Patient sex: M
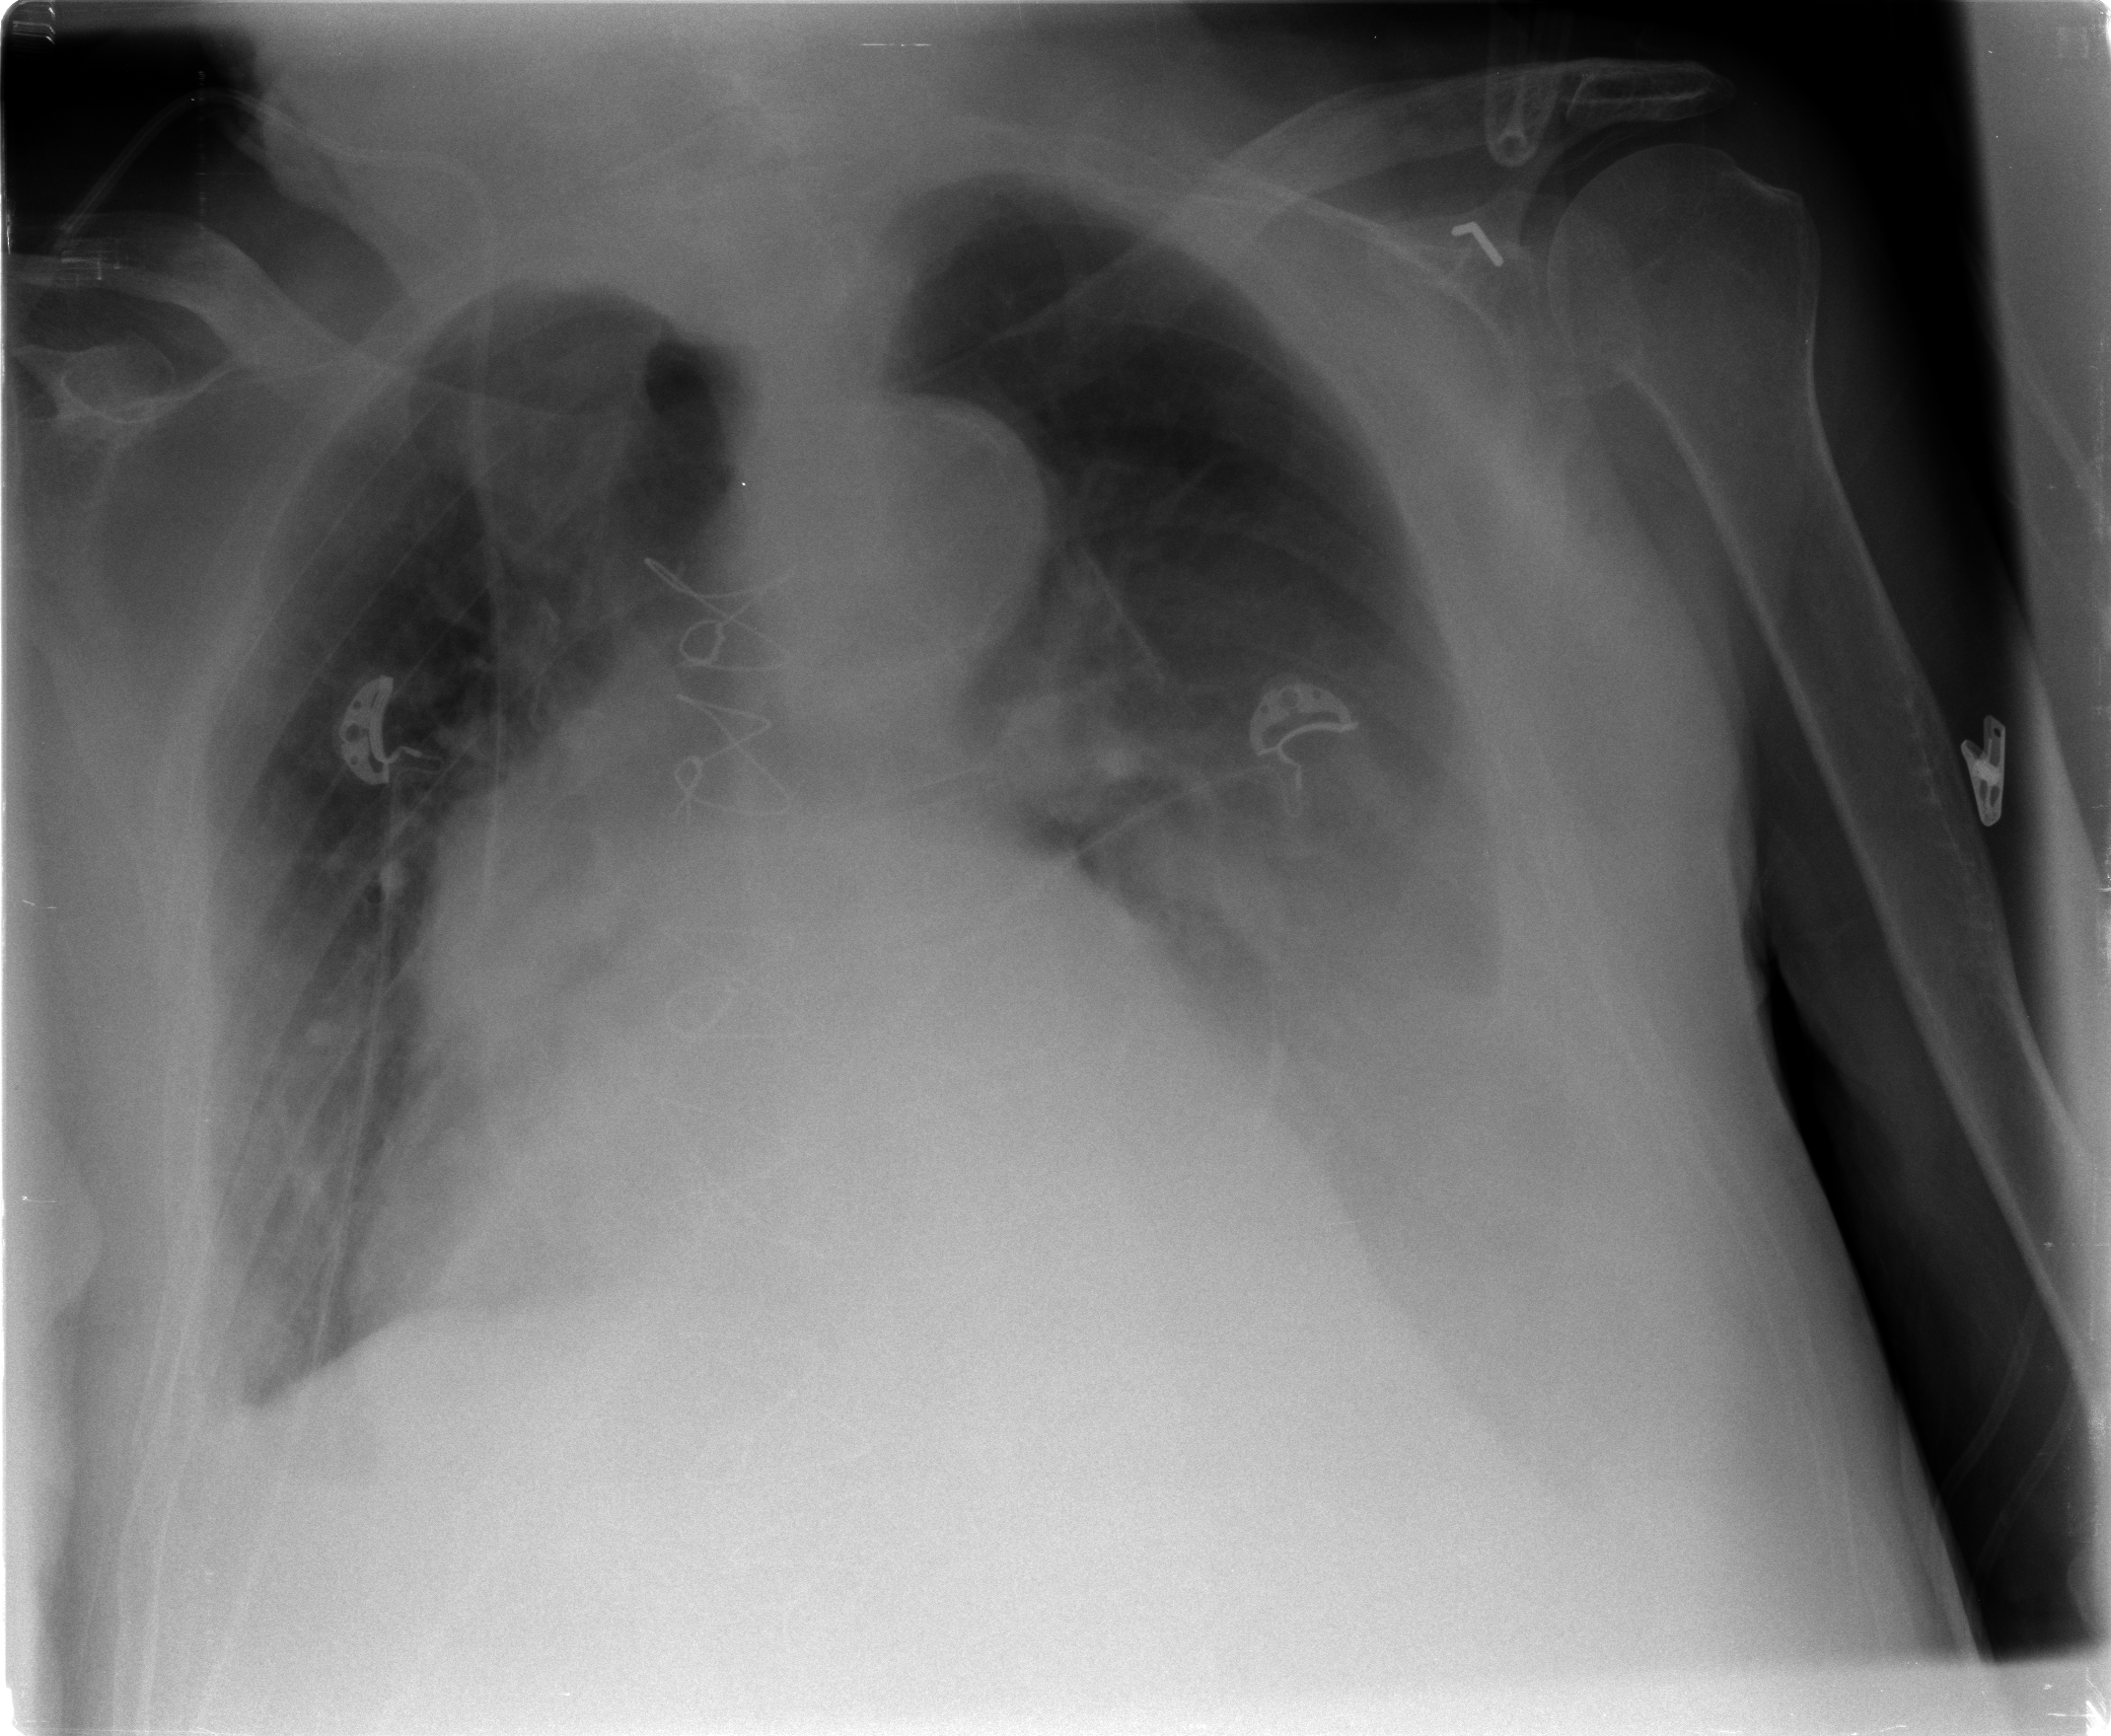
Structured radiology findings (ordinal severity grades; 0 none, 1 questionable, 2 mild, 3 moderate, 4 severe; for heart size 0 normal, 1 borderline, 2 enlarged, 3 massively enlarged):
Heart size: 2
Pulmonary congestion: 0
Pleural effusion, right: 2
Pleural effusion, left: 3
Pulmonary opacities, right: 0
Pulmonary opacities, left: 0
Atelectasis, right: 2
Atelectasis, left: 2